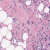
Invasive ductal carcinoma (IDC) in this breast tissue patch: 1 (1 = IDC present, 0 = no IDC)